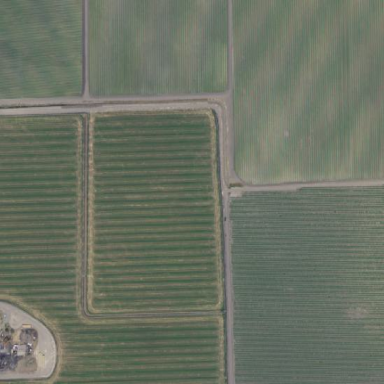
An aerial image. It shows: Farmland with field cropland.